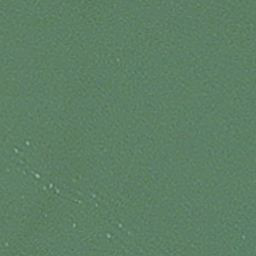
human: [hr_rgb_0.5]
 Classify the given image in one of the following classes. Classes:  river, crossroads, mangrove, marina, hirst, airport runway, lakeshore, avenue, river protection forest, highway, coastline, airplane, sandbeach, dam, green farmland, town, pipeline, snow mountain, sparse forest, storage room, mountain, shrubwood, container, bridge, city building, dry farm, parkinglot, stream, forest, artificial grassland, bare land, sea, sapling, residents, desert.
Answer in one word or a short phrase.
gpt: sea